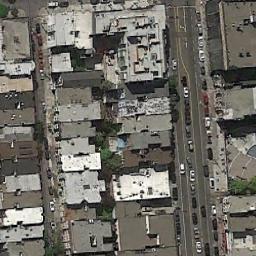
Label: dense_residential